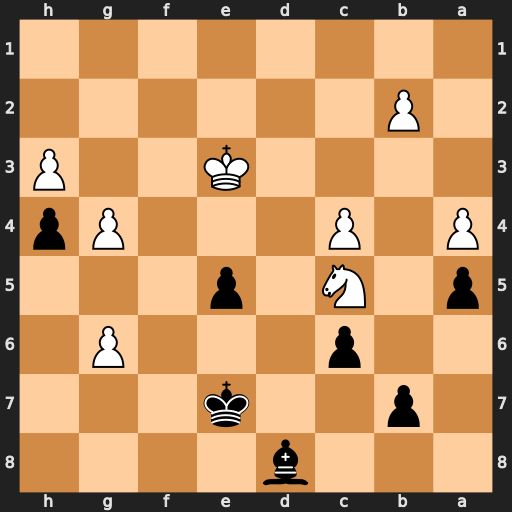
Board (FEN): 3b4/1p2k3/2p3P1/p1N1p3/P1P3Pp/4K2P/1P6/8
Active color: b
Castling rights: -
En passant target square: -
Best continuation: Bb6 Ke4 Bxc5